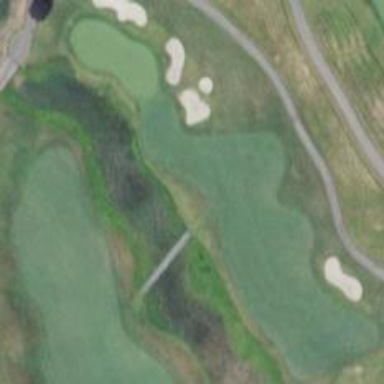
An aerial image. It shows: Path for both road and golf.